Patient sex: M
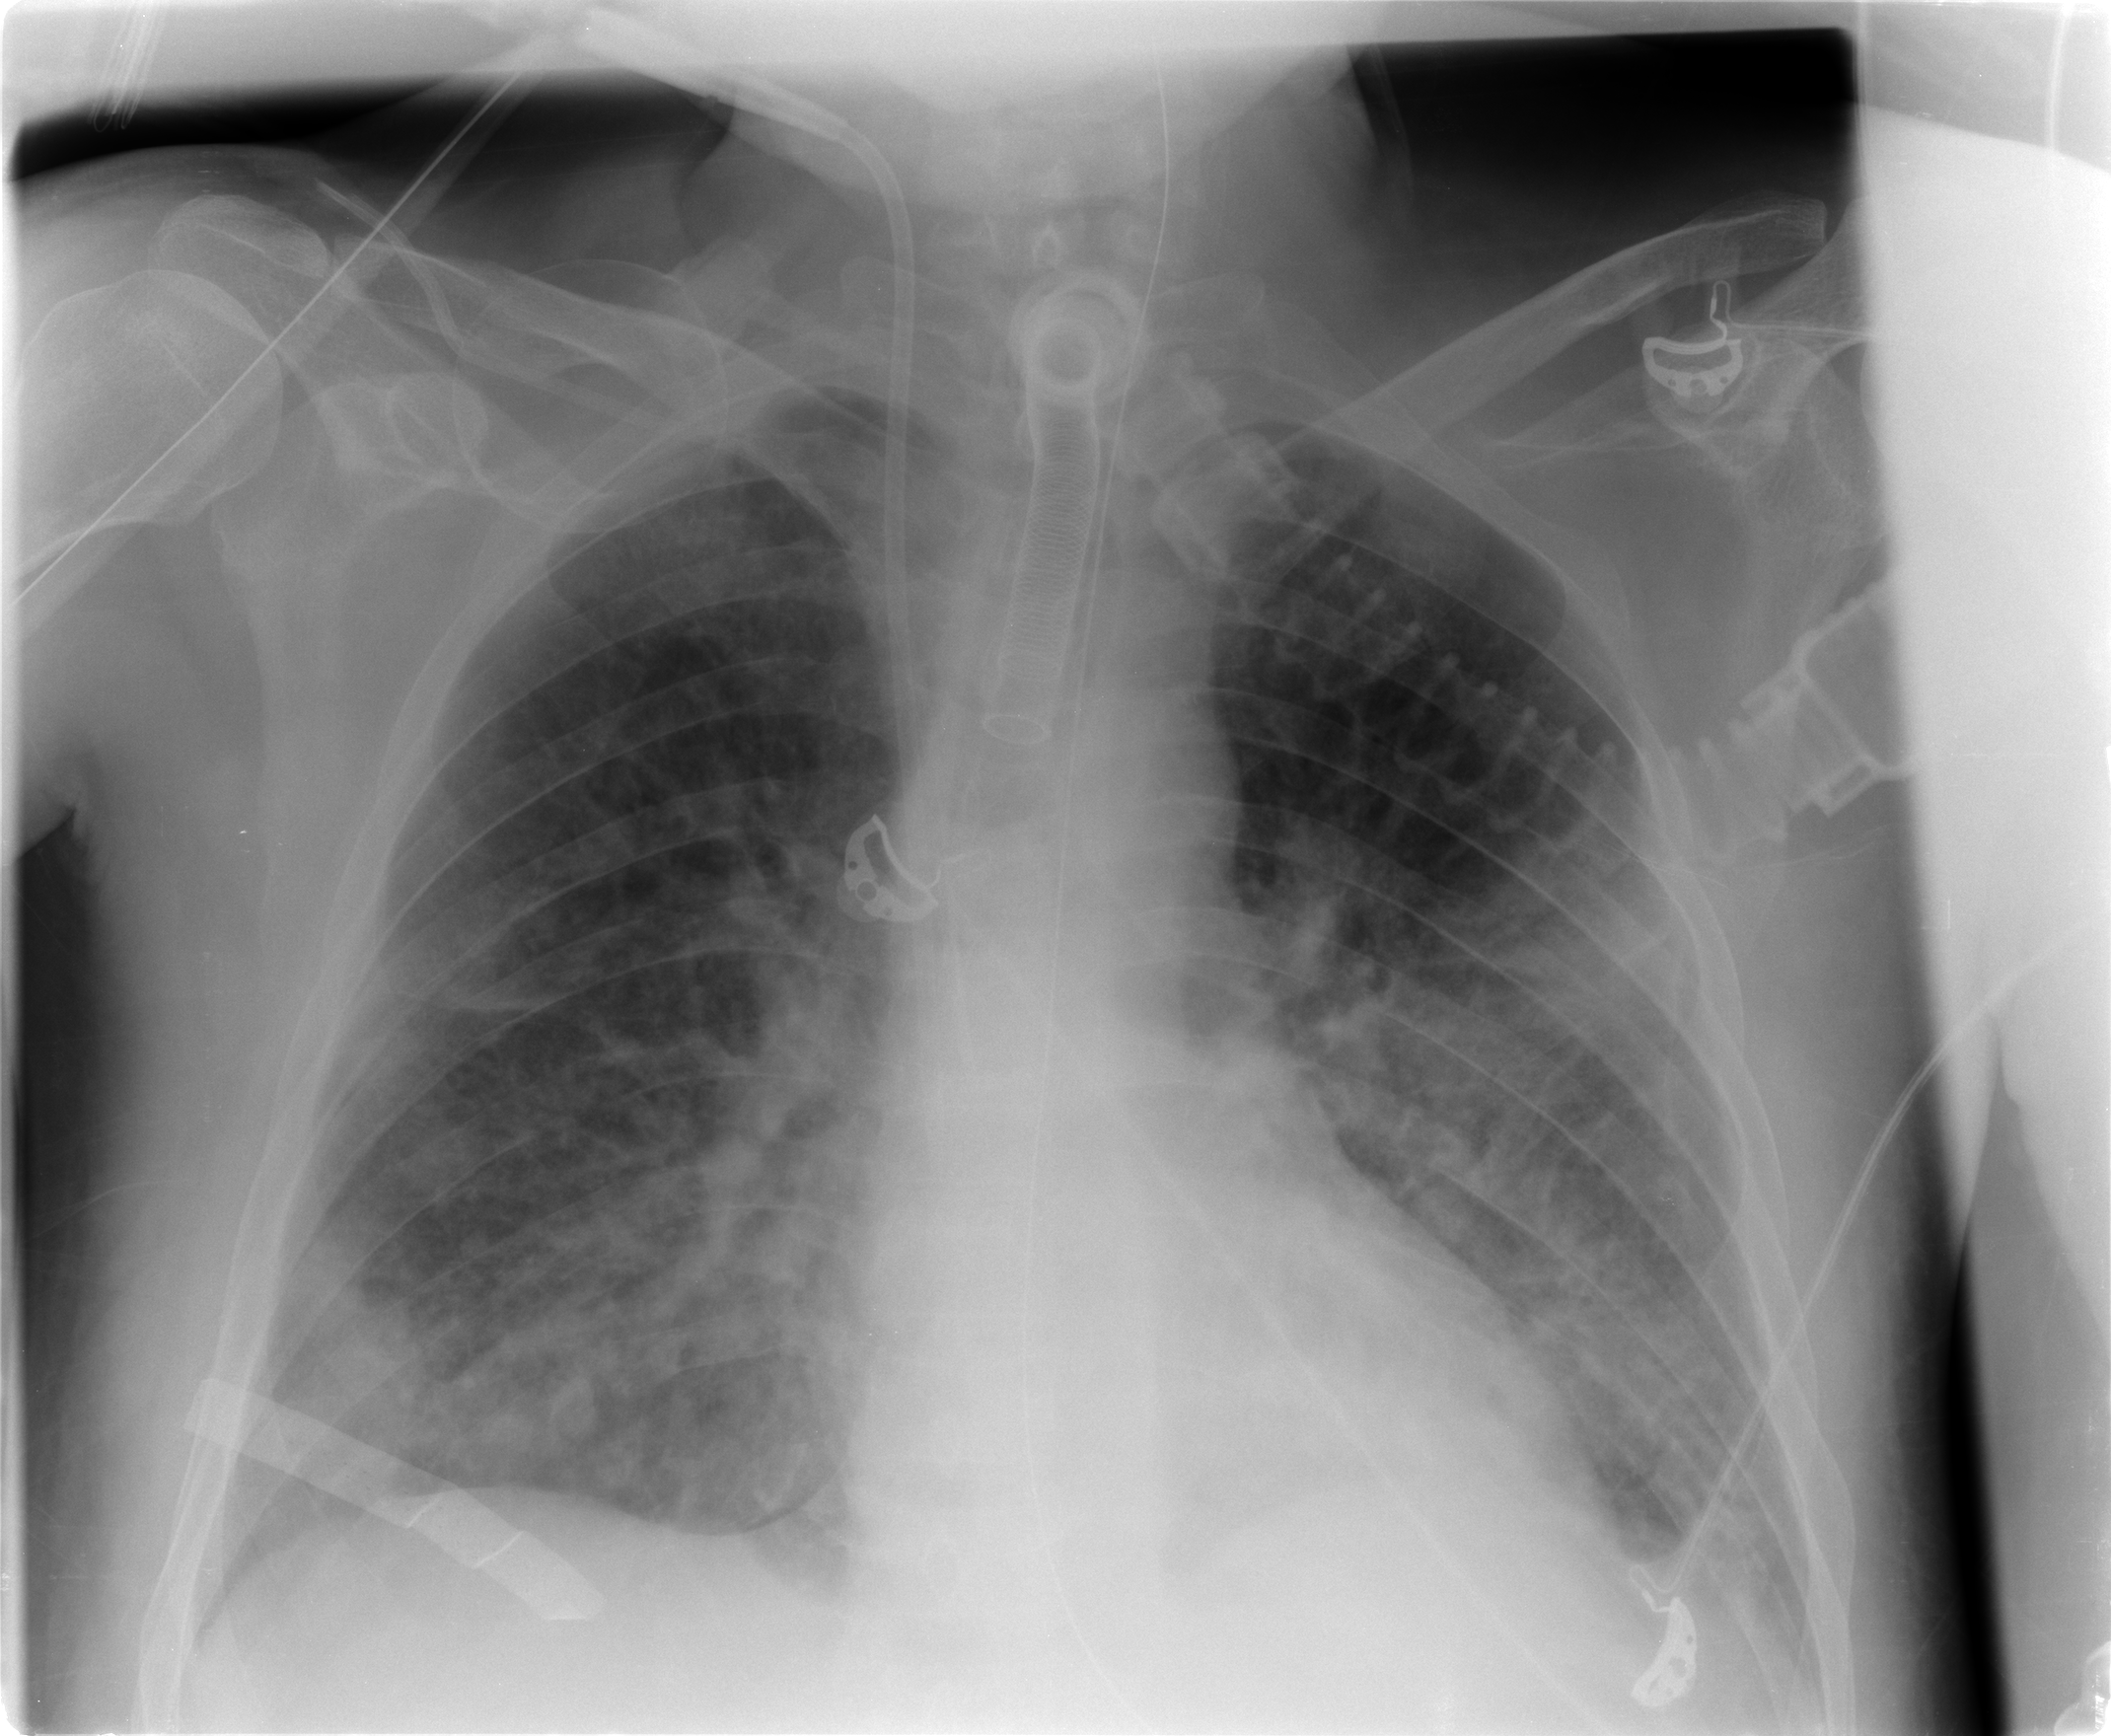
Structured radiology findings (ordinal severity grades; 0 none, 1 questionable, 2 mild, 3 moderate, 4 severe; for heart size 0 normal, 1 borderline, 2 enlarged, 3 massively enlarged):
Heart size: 0
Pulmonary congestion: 2
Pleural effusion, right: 1
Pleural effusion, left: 0
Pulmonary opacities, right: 3
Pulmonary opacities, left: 3
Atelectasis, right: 2
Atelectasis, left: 2